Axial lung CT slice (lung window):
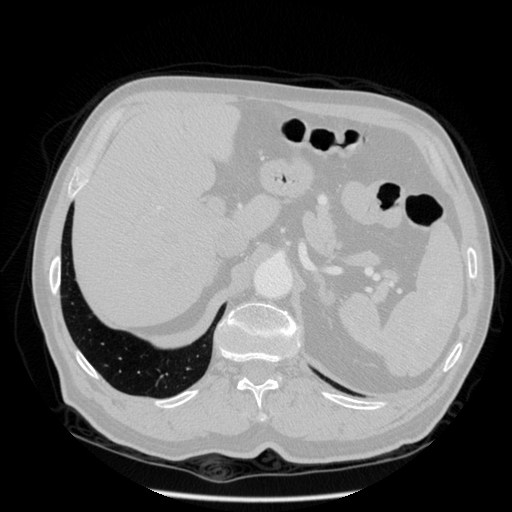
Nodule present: no